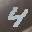
Label: 4